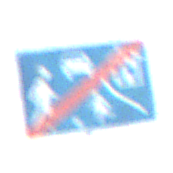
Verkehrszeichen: EndeVerkehrsberuhigterBereich
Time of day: MorningAfternoon
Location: Outdoor (Nature)
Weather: PartlyCloudy
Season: NotSpecified
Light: Natural